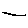
Label: line